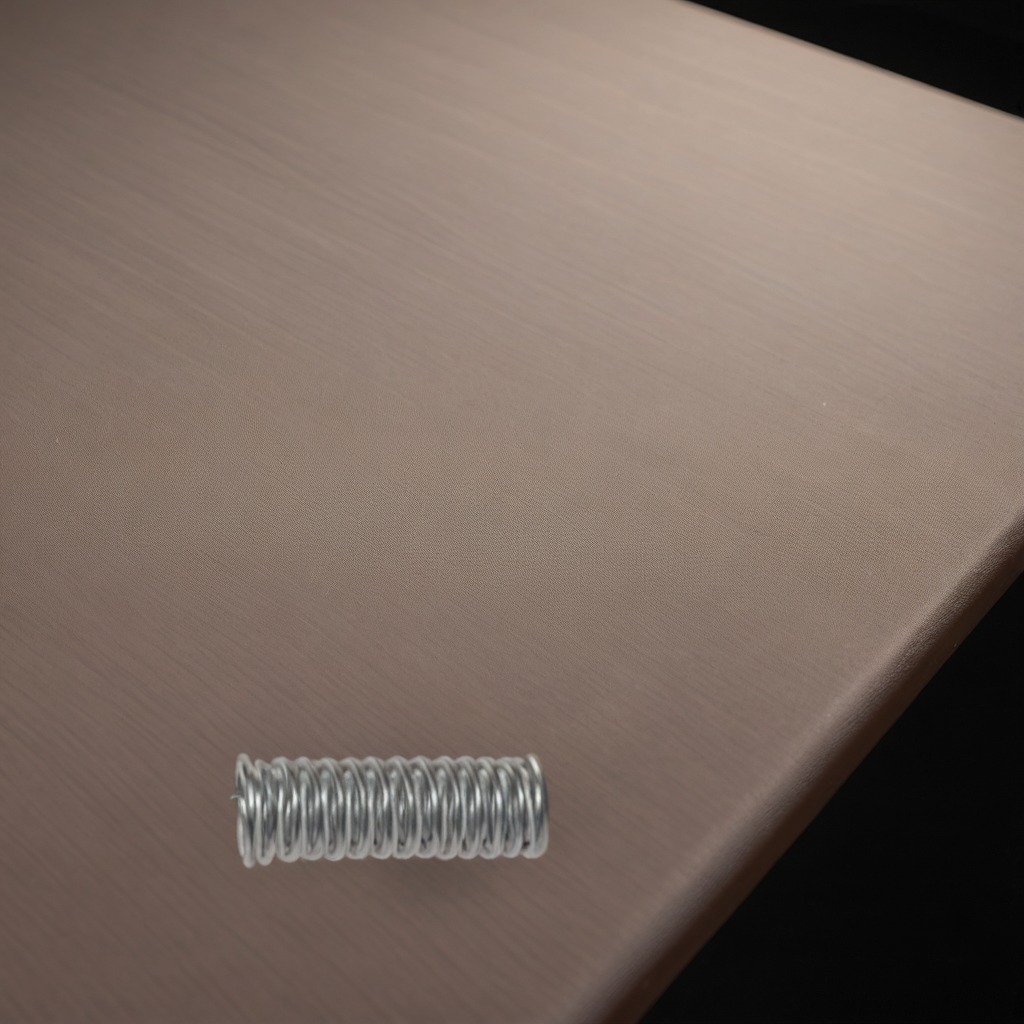
A coiled metal spring lying on the wooden table.